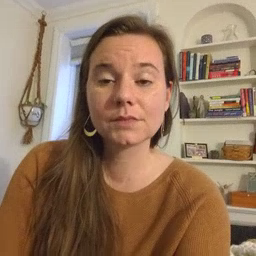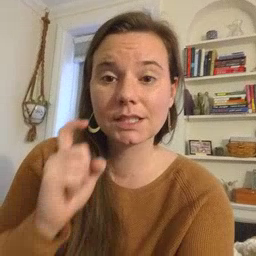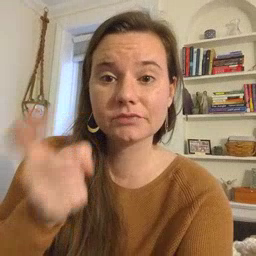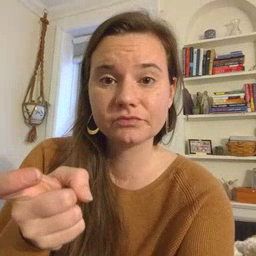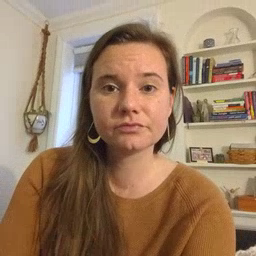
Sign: gift